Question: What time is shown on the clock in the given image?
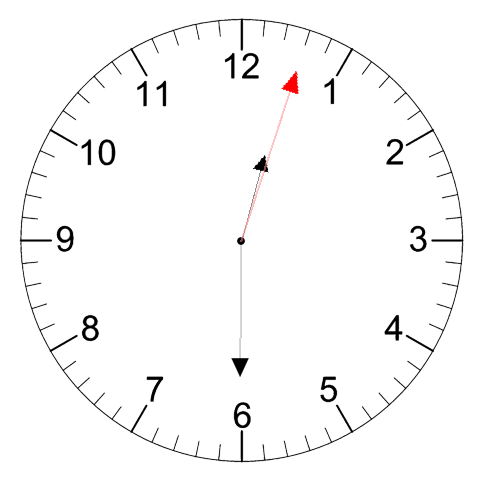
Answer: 12:30:03